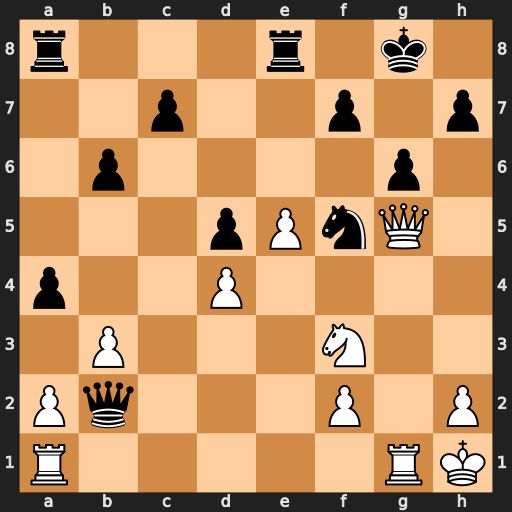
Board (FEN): r3r1k1/2p2p1p/1p4p1/3pPnQ1/p2P4/1P3N2/Pq3P1P/R5RK
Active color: w
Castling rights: -
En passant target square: -
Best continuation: Qxf5 Qxa1 Qf6